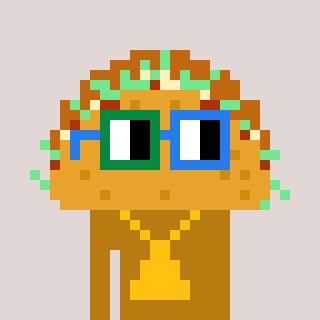
a pixel art character with square green and blue glasses, a taco-shaped head and a gold-colored body on a warm background